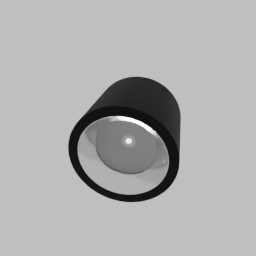
Label: lighting